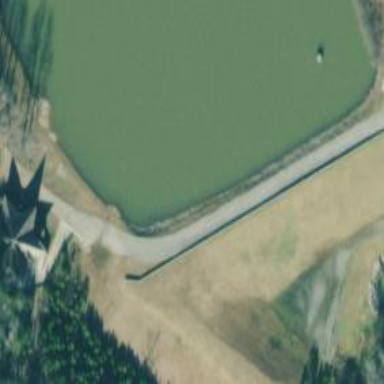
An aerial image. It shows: Reservoir.